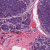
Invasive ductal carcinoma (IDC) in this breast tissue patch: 0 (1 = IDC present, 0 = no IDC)